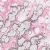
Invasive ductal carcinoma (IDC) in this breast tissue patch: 0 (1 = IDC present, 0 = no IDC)